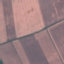
Land use / land cover: AnnualCrop